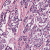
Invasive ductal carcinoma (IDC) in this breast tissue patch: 1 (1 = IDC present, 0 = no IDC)